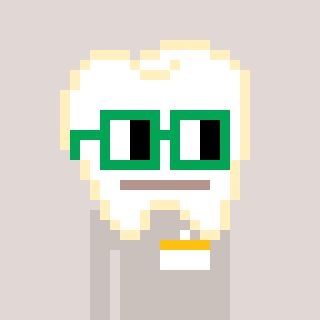
a pixel art character with square green glasses, a tooth-shaped head and a foggrey-colored body on a warm background